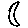
Label: moon